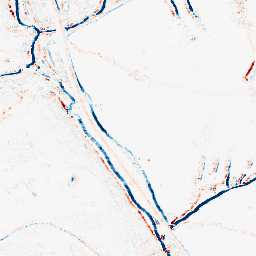
Category: morphological
Decomposition family: morphological_rect
Decomposition parameters: operation: average
width: 5
height: 3
Upsampling method: sinc_hamming
Upsampling parameters: scale: 2
kernel_size: 8
Upsampling scale: 2